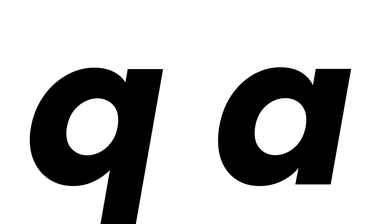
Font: Poppins-BoldItalic